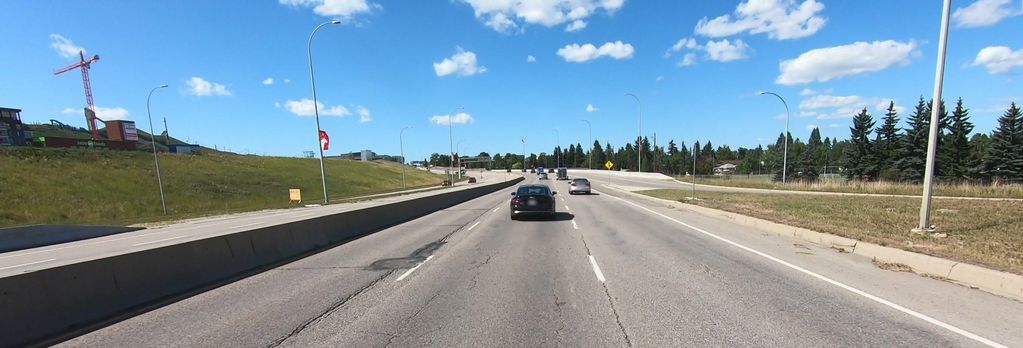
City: calgary